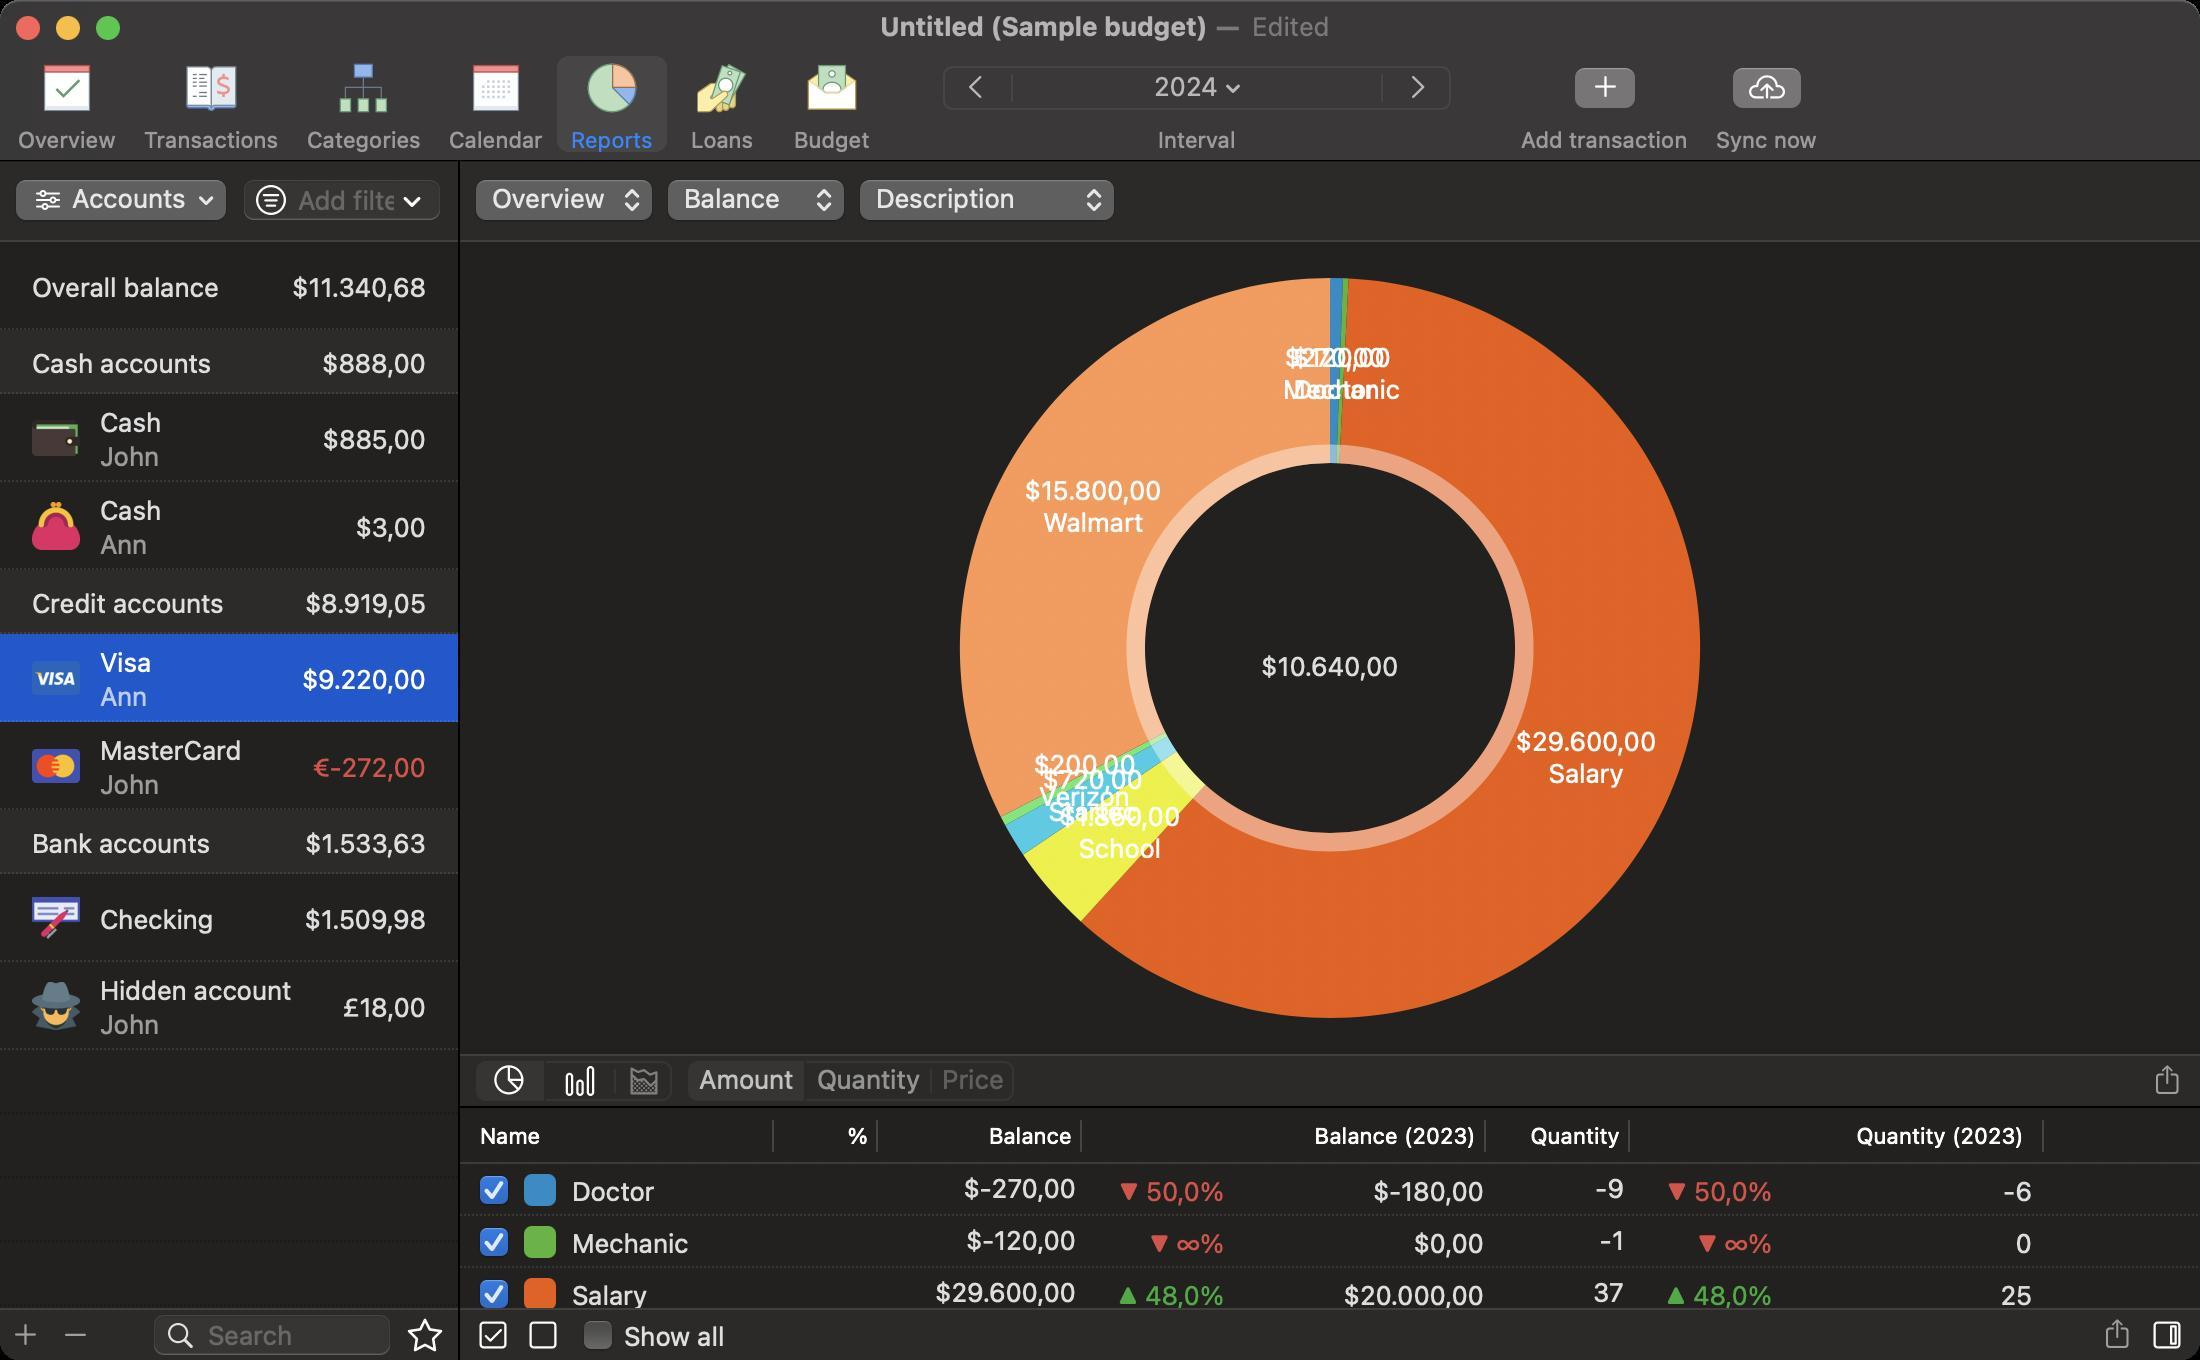
Accessibility tree:
{"name": "Untitled_(Sample_budget)", "role": "AXWindow", "description": null, "role_description": "standard window", "value": null, "position": "553.00;156.00", "size": "1100;680", "children": [{"name": null, "role": "AXGroup", "description": null, "role_description": "group", "value": null, "position": "0.00;80.00", "size": "1100;600", "children": [{"name": null, "role": "AXSplitGroup", "description": null, "role_description": "split group", "value": null, "position": "0.00;80.00", "size": "1100;600", "children": [{"name": "Accounts", "role": "AXMenuButton", "description": null, "role_description": "menu button", "value": null, "position": "5.00;89.00", "size": "112;25", "children": []}, {"name": null, "role": "AXTextField", "description": null, "role_description": "search text field", "value": "", "position": "121.00;89.00", "size": "100;22", "children": [{"name": "", "role": "AXButton", "description": "search", "role_description": "button", "value": null, "position": "123.00;89.00", "size": "25;22", "children": []}]}, {"name": null, "role": "AXTextField", "description": null, "role_description": "search text field", "value": "", "position": "76.00;656.50", "size": "120;22", "children": [{"name": "", "role": "AXButton", "description": "search", "role_description": "button", "value": null, "position": "78.00;656.50", "size": "25;22", "children": []}]}, {"name": "", "role": "AXButton", "description": null, "role_description": "button", "value": null, "position": "200.00;655.00", "size": "25;25", "children": []}, {"name": "", "role": "AXButton", "description": "add", "role_description": "button", "value": null, "position": "0.00;652.50", "size": "26;29", "children": []}, {"name": "", "role": "AXButton", "description": "remove", "role_description": "button", "value": null, "position": "25.00;657.00", "size": "26;20", "children": []}, {"name": null, "role": "AXScrollArea", "description": null, "role_description": "scroll area", "value": null, "position": "0.00;121.00", "size": "229;533", "children": [{"name": null, "role": "AXTable", "description": null, "role_description": "table", "value": null, "position": "0.00;121.00", "size": "229;533", "children": [{"name": null, "role": "AXRow", "description": null, "role_description": "table row", "value": null, "position": "0.00;121.00", "size": "229;44", "children": [{"name": null, "role": "AXCell", "description": null, "role_description": "cell", "value": null, "position": "6.00;121.00", "size": "217;44", "children": [{"name": null, "role": "AXStaticText", "description": null, "role_description": "text", "value": "Overall balance", "position": "14.00;134.50", "size": "98;17", "children": []}, {"name": null, "role": "AXStaticText", "description": null, "role_description": "text", "value": "$11.340,68", "position": "144.00;134.50", "size": "71;17", "children": []}]}]}, {"name": null, "role": "AXRow", "description": null, "role_description": "table row", "value": null, "position": "0.00;165.00", "size": "229;32", "children": [{"name": null, "role": "AXCell", "description": null, "role_description": "cell", "value": null, "position": "6.00;165.00", "size": "217;32", "children": [{"name": null, "role": "AXStaticText", "description": null, "role_description": "text", "value": "Cash accounts", "position": "14.00;172.50", "size": "94;17", "children": []}, {"name": null, "role": "AXStaticText", "description": null, "role_description": "text", "value": "$888,00", "position": "159.00;172.50", "size": "56;17", "children": []}]}]}, {"name": null, "role": "AXRow", "description": null, "role_description": "table row", "value": null, "position": "0.00;197.00", "size": "229;44", "children": [{"name": null, "role": "AXCell", "description": null, "role_description": "cell", "value": null, "position": "6.00;197.00", "size": "217;44", "children": [{"name": null, "role": "AXImage", "description": "", "role_description": "image", "value": null, "position": "16.00;207.00", "size": "24;24", "children": []}, {"name": null, "role": "AXStaticText", "description": null, "role_description": "text", "value": "Cash", "position": "48.00;202.00", "size": "35;17", "children": []}, {"name": null, "role": "AXStaticText", "description": null, "role_description": "text", "value": "John", "position": "48.00;219.00", "size": "34;17", "children": []}, {"name": null, "role": "AXStaticText", "description": null, "role_description": "text", "value": "$885,00", "position": "159.00;210.50", "size": "56;17", "children": []}]}]}, {"name": null, "role": "AXRow", "description": null, "role_description": "table row", "value": null, "position": "0.00;241.00", "size": "229;44", "children": [{"name": null, "role": "AXCell", "description": null, "role_description": "cell", "value": null, "position": "6.00;241.00", "size": "217;44", "children": [{"name": null, "role": "AXImage", "description": "", "role_description": "image", "value": null, "position": "16.00;251.00", "size": "24;24", "children": []}, {"name": null, "role": "AXStaticText", "description": null, "role_description": "text", "value": "Cash", "position": "48.00;246.00", "size": "35;17", "children": []}, {"name": null, "role": "AXStaticText", "description": null, "role_description": "text", "value": "Ann", "position": "48.00;263.00", "size": "28;17", "children": []}, {"name": null, "role": "AXStaticText", "description": null, "role_description": "text", "value": "$3,00", "position": "175.50;254.50", "size": "40;17", "children": []}]}]}, {"name": null, "role": "AXRow", "description": null, "role_description": "table row", "value": null, "position": "0.00;285.00", "size": "229;32", "children": [{"name": null, "role": "AXCell", "description": null, "role_description": "cell", "value": null, "position": "6.00;285.00", "size": "217;32", "children": [{"name": null, "role": "AXStaticText", "description": null, "role_description": "text", "value": "Credit accounts", "position": "14.00;292.50", "size": "100;17", "children": []}, {"name": null, "role": "AXStaticText", "description": null, "role_description": "text", "value": "$8.919,05", "position": "150.50;292.50", "size": "64;17", "children": []}]}]}, {"name": null, "role": "AXRow", "description": null, "role_description": "table row", "value": null, "position": "0.00;317.00", "size": "229;44", "children": [{"name": null, "role": "AXCell", "description": null, "role_description": "cell", "value": null, "position": "6.00;317.00", "size": "217;44", "children": [{"name": null, "role": "AXImage", "description": "", "role_description": "image", "value": null, "position": "16.00;327.00", "size": "24;24", "children": []}, {"name": null, "role": "AXStaticText", "description": null, "role_description": "text", "value": "Visa", "position": "48.00;322.00", "size": "30;17", "children": []}, {"name": null, "role": "AXStaticText", "description": null, "role_description": "text", "value": "Ann", "position": "48.00;339.00", "size": "28;17", "children": []}, {"name": null, "role": "AXStaticText", "description": null, "role_description": "text", "value": "$9.220,00", "position": "149.00;330.50", "size": "66;17", "children": []}]}]}, {"name": null, "role": "AXRow", "description": null, "role_description": "table row", "value": null, "position": "0.00;361.00", "size": "229;44", "children": [{"name": null, "role": "AXCell", "description": null, "role_description": "cell", "value": null, "position": "6.00;361.00", "size": "217;44", "children": [{"name": null, "role": "AXImage", "description": "", "role_description": "image", "value": null, "position": "16.00;371.00", "size": "24;24", "children": []}, {"name": null, "role": "AXStaticText", "description": null, "role_description": "text", "value": "MasterCard", "position": "48.00;366.00", "size": "75;17", "children": []}, {"name": null, "role": "AXStaticText", "description": null, "role_description": "text", "value": "John", "position": "48.00;383.00", "size": "34;17", "children": []}, {"name": null, "role": "AXStaticText", "description": null, "role_description": "text", "value": "€-272,00", "position": "154.50;374.50", "size": "60;17", "children": []}]}]}, {"name": null, "role": "AXRow", "description": null, "role_description": "table row", "value": null, "position": "0.00;405.00", "size": "229;32", "children": [{"name": null, "role": "AXCell", "description": null, "role_description": "cell", "value": null, "position": "6.00;405.00", "size": "217;32", "children": [{"name": null, "role": "AXStaticText", "description": null, "role_description": "text", "value": "Bank accounts", "position": "14.00;412.50", "size": "94;17", "children": []}, {"name": null, "role": "AXStaticText", "description": null, "role_description": "text", "value": "$1.533,63", "position": "150.50;412.50", "size": "64;17", "children": []}]}]}, {"name": null, "role": "AXRow", "description": null, "role_description": "table row", "value": null, "position": "0.00;437.00", "size": "229;44", "children": [{"name": null, "role": "AXCell", "description": null, "role_description": "cell", "value": null, "position": "6.00;437.00", "size": "217;44", "children": [{"name": null, "role": "AXImage", "description": "", "role_description": "image", "value": null, "position": "16.00;447.00", "size": "24;24", "children": []}, {"name": null, "role": "AXStaticText", "description": null, "role_description": "text", "value": "Checking", "position": "48.00;450.50", "size": "61;17", "children": []}, {"name": null, "role": "AXStaticText", "description": null, "role_description": "text", "value": "$1.509,98", "position": "150.00;450.50", "size": "65;17", "children": []}]}]}, {"name": null, "role": "AXRow", "description": null, "role_description": "table row", "value": null, "position": "0.00;481.00", "size": "229;44", "children": [{"name": null, "role": "AXCell", "description": null, "role_description": "cell", "value": null, "position": "6.00;481.00", "size": "217;44", "children": [{"name": null, "role": "AXImage", "description": "", "role_description": "image", "value": null, "position": "16.00;491.00", "size": "24;24", "children": []}, {"name": null, "role": "AXStaticText", "description": null, "role_description": "text", "value": "Hidden account", "position": "48.00;486.00", "size": "100;17", "children": []}, {"name": null, "role": "AXStaticText", "description": null, "role_description": "text", "value": "John", "position": "48.00;503.00", "size": "34;17", "children": []}, {"name": null, "role": "AXStaticText", "description": null, "role_description": "text", "value": "£18,00", "position": "167.50;494.50", "size": "48;17", "children": []}]}]}, {"name": null, "role": "AXColumn", "description": null, "role_description": "column", "value": null, "position": "0.00;121.00", "size": "229;533", "children": []}]}]}, {"name": null, "role": "AXSplitter", "description": null, "role_description": "splitter", "value": 229.0, "position": "229.00;80.00", "size": "1;600", "children": []}, {"name": null, "role": "AXGroup", "description": null, "role_description": "group", "value": null, "position": "230.00;80.00", "size": "870;600", "children": [{"name": null, "role": "AXPopUpButton", "description": null, "role_description": "pop up button", "value": "Overview", "position": "235.00;89.00", "size": "95;25", "children": []}, {"name": null, "role": "AXPopUpButton", "description": null, "role_description": "pop up button", "value": "Balance", "position": "331.00;89.00", "size": "95;25", "children": []}, {"name": null, "role": "AXPopUpButton", "description": null, "role_description": "pop up button", "value": "Description", "position": "427.00;89.00", "size": "134;25", "children": []}, {"name": null, "role": "AXSplitGroup", "description": null, "role_description": "split group", "value": null, "position": "230.00;121.00", "size": "870;559", "children": [{"name": null, "role": "AXGroup", "description": null, "role_description": "group", "value": null, "position": "230.00;121.00", "size": "870;406", "children": [{"name": null, "role": "AXGroup", "description": null, "role_description": "group", "value": null, "position": "230.00;121.00", "size": "870;406", "children": [{"name": null, "role": "AXList", "description": "Chart View", "role_description": "list", "value": null, "position": "230.00;121.00", "size": "870;406", "children": [{"name": null, "role": "AXStaticText", "description": ". 7 Elements", "role_description": "text", "value": null, "position": "230.00;121.00", "size": "870;406", "children": []}, {"name": null, "role": "AXRow", "description": "Doctor : $270,00 ", "role_description": "row", "value": null, "position": "665.00;139.00", "size": "6;93", "children": []}, {"name": null, "role": "AXRow", "description": "Mechanic : $120,00 ", "role_description": "row", "value": null, "position": "668.23;139.11", "size": "6;93", "children": []}, {"name": null, "role": "AXRow", "description": "Salary : $29.600,00 ", "role_description": "row", "value": null, "position": "540.42;139.24", "size": "310;370", "children": []}, {"name": null, "role": "AXRow", "description": "School : $1.850,00 ", "role_description": "row", "value": null, "position": "511.54;375.66", "size": "91;85", "children": []}, {"name": null, "role": "AXRow", "description": "Startec : $720,00 ", "role_description": "row", "value": null, "position": "502.60;368.30", "size": "86;59", "children": []}, {"name": null, "role": "AXRow", "description": "Verizon : $200,00 ", "role_description": "row", "value": null, "position": "500.36;366.19", "size": "83;46", "children": []}, {"name": null, "role": "AXRow", "description": "Walmart : $15.800,00 ", "role_description": "row", "value": null, "position": "479.96;139.00", "size": "185;269", "children": []}]}]}]}, {"name": null, "role": "AXRadioGroup", "description": null, "role_description": "radio group", "value": "{\n    \"name\": null,\n    \"role\": \"AXRadioButton\",\n    \"description\": null,\n    \"role_description\": \"radio button\",\n    \"value\": 1,\n    \"position\": \"237.00;529.50\",\n    \"size\": \"36;23\",\n    \"children\": []\n}", "position": "237.00;529.50", "size": "100;23", "children": [{"name": null, "role": "AXRadioButton", "description": null, "role_description": "radio button", "value": 1, "position": "237.00;529.50", "size": "36;23", "children": []}, {"name": null, "role": "AXRadioButton", "description": null, "role_description": "radio button", "value": 0, "position": "273.00;529.50", "size": "35;23", "children": []}, {"name": null, "role": "AXRadioButton", "description": null, "role_description": "radio button", "value": 0, "position": "308.00;529.50", "size": "29;23", "children": []}]}, {"name": null, "role": "AXRadioGroup", "description": null, "role_description": "radio group", "value": "{\n    \"name\": null,\n    \"role\": \"AXRadioButton\",\n    \"description\": \"Amount\",\n    \"role_description\": \"radio button\",\n    \"value\": 1,\n    \"position\": \"343.00;529.50\",\n    \"size\": \"60;23\",\n    \"children\": []\n}", "position": "343.00;529.50", "size": "165;23", "children": [{"name": null, "role": "AXRadioButton", "description": "Amount", "role_description": "radio button", "value": 1, "position": "343.00;529.50", "size": "60;23", "children": []}, {"name": null, "role": "AXRadioButton", "description": "Quantity", "role_description": "radio button", "value": 0, "position": "403.00;529.50", "size": "63;23", "children": []}, {"name": null, "role": "AXRadioButton", "description": "Price", "role_description": "radio button", "value": 0, "position": "466.00;529.50", "size": "42;23", "children": []}]}, {"name": "", "role": "AXButton", "description": "share", "role_description": "button", "value": null, "position": "1071.00;522.00", "size": "26;34", "children": []}, {"name": null, "role": "AXSplitter", "description": null, "role_description": "splitter", "value": 432.0, "position": "230.00;553.00", "size": "870;1", "children": []}, {"name": "", "role": "AXButton", "description": "share", "role_description": "button", "value": null, "position": "1046.00;649.00", "size": "26;34", "children": []}, {"name": "", "role": "AXButton", "description": null, "role_description": "button", "value": null, "position": "259.00;655.00", "size": "25;25", "children": []}, {"name": "", "role": "AXButton", "description": null, "role_description": "button", "value": null, "position": "234.00;655.00", "size": "25;25", "children": []}, {"name": "", "role": "AXButton", "description": null, "role_description": "button", "value": null, "position": "1071.00;655.00", "size": "25;25", "children": []}, {"name": "Show_all", "role": "AXCheckBox", "description": null, "role_description": "checkbox", "value": 0, "position": "290.00;658.50", "size": "77;18", "children": []}, {"name": null, "role": "AXScrollArea", "description": null, "role_description": "scroll area", "value": null, "position": "230.00;554.00", "size": "870;100", "children": [{"name": null, "role": "AXTable", "description": null, "role_description": "table", "value": null, "position": "230.00;582.00", "size": "870;208", "children": [{"name": null, "role": "AXRow", "description": null, "role_description": "table row", "value": null, "position": "230.00;582.00", "size": "870;26", "children": [{"name": null, "role": "AXCell", "description": null, "role_description": "cell", "value": null, "position": "236.00;585.00", "size": "150;20", "children": [{"name": null, "role": "AXGroup", "description": null, "role_description": "group", "value": null, "position": "262.00;587.00", "size": "16;16", "children": []}, {"name": null, "role": "AXStaticText", "description": null, "role_description": "text", "value": "Doctor", "position": "284.00;586.50", "size": "83;17", "children": []}, {"name": "", "role": "AXCheckBox", "description": null, "role_description": "checkbox", "value": 1, "position": "238.00;586.00", "size": "18;18", "children": []}]}, {"name": null, "role": "AXCell", "description": null, "role_description": "cell", "value": null, "position": "388.00;585.00", "size": "50;20", "children": []}, {"name": null, "role": "AXCell", "description": null, "role_description": "cell", "value": null, "position": "440.00;585.00", "size": "100;20", "children": [{"name": null, "role": "AXStaticText", "description": null, "role_description": "text", "value": "$-270,00", "position": "440.00;585.00", "size": "100;16", "children": []}]}, {"name": null, "role": "AXCell", "description": null, "role_description": "cell", "value": null, "position": "542.00;585.00", "size": "200;20", "children": [{"name": null, "role": "AXStaticText", "description": null, "role_description": "text", "value": "▼ 50,0%", "position": "540.00;586.50", "size": "74;17", "children": []}, {"name": null, "role": "AXStaticText", "description": null, "role_description": "text", "value": "$-180,00", "position": "610.00;586.50", "size": "134;17", "children": []}]}, {"name": null, "role": "AXCell", "description": null, "role_description": "cell", "value": null, "position": "744.00;585.00", "size": "70;20", "children": [{"name": null, "role": "AXStaticText", "description": null, "role_description": "text", "value": "-9", "position": "744.00;585.00", "size": "70;16", "children": []}]}, {"name": null, "role": "AXCell", "description": null, "role_description": "cell", "value": null, "position": "816.00;585.00", "size": "200;20", "children": [{"name": null, "role": "AXStaticText", "description": null, "role_description": "text", "value": "▼ 50,0%", "position": "814.00;586.50", "size": "74;17", "children": []}, {"name": null, "role": "AXStaticText", "description": null, "role_description": "text", "value": "-6", "position": "884.00;586.50", "size": "134;17", "children": []}]}]}, {"name": null, "role": "AXRow", "description": null, "role_description": "table row", "value": null, "position": "230.00;608.00", "size": "870;26", "children": [{"name": null, "role": "AXCell", "description": null, "role_description": "cell", "value": null, "position": "236.00;611.00", "size": "150;20", "children": [{"name": null, "role": "AXGroup", "description": null, "role_description": "group", "value": null, "position": "262.00;613.00", "size": "16;16", "children": []}, {"name": null, "role": "AXStaticText", "description": null, "role_description": "text", "value": "Mechanic", "position": "284.00;612.50", "size": "83;17", "children": []}, {"name": "", "role": "AXCheckBox", "description": null, "role_description": "checkbox", "value": 1, "position": "238.00;612.00", "size": "18;18", "children": []}]}, {"name": null, "role": "AXCell", "description": null, "role_description": "cell", "value": null, "position": "388.00;611.00", "size": "50;20", "children": []}, {"name": null, "role": "AXCell", "description": null, "role_description": "cell", "value": null, "position": "440.00;611.00", "size": "100;20", "children": [{"name": null, "role": "AXStaticText", "description": null, "role_description": "text", "value": "$-120,00", "position": "440.00;611.00", "size": "100;16", "children": []}]}, {"name": null, "role": "AXCell", "description": null, "role_description": "cell", "value": null, "position": "542.00;611.00", "size": "200;20", "children": [{"name": null, "role": "AXStaticText", "description": null, "role_description": "text", "value": "▼ ∞%", "position": "540.00;612.50", "size": "74;17", "children": []}, {"name": null, "role": "AXStaticText", "description": null, "role_description": "text", "value": "$0,00", "position": "610.00;612.50", "size": "134;17", "children": []}]}, {"name": null, "role": "AXCell", "description": null, "role_description": "cell", "value": null, "position": "744.00;611.00", "size": "70;20", "children": [{"name": null, "role": "AXStaticText", "description": null, "role_description": "text", "value": "-1", "position": "744.00;611.00", "size": "70;16", "children": []}]}, {"name": null, "role": "AXCell", "description": null, "role_description": "cell", "value": null, "position": "816.00;611.00", "size": "200;20", "children": [{"name": null, "role": "AXStaticText", "description": null, "role_description": "text", "value": "▼ ∞%", "position": "814.00;612.50", "size": "74;17", "children": []}, {"name": null, "role": "AXStaticText", "description": null, "role_description": "text", "value": "0", "position": "884.00;612.50", "size": "134;17", "children": []}]}]}, {"name": null, "role": "AXRow", "description": null, "role_description": "table row", "value": null, "position": "230.00;634.00", "size": "870;26", "children": [{"name": null, "role": "AXCell", "description": null, "role_description": "cell", "value": null, "position": "236.00;637.00", "size": "150;20", "children": [{"name": null, "role": "AXGroup", "description": null, "role_description": "group", "value": null, "position": "262.00;639.00", "size": "16;16", "children": []}, {"name": null, "role": "AXStaticText", "description": null, "role_description": "text", "value": "Salary", "position": "284.00;638.50", "size": "83;17", "children": []}, {"name": "", "role": "AXCheckBox", "description": null, "role_description": "checkbox", "value": 1, "position": "238.00;638.00", "size": "18;18", "children": []}]}, {"name": null, "role": "AXCell", "description": null, "role_description": "cell", "value": null, "position": "388.00;637.00", "size": "50;20", "children": []}, {"name": null, "role": "AXCell", "description": null, "role_description": "cell", "value": null, "position": "440.00;637.00", "size": "100;20", "children": [{"name": null, "role": "AXStaticText", "description": null, "role_description": "text", "value": "$29.600,00", "position": "440.00;637.00", "size": "100;16", "children": []}]}, {"name": null, "role": "AXCell", "description": null, "role_description": "cell", "value": null, "position": "542.00;637.00", "size": "200;20", "children": [{"name": null, "role": "AXStaticText", "description": null, "role_description": "text", "value": "▲ 48,0%", "position": "540.00;638.50", "size": "74;17", "children": []}, {"name": null, "role": "AXStaticText", "description": null, "role_description": "text", "value": "$20.000,00", "position": "610.00;638.50", "size": "134;17", "children": []}]}, {"name": null, "role": "AXCell", "description": null, "role_description": "cell", "value": null, "position": "744.00;637.00", "size": "70;20", "children": [{"name": null, "role": "AXStaticText", "description": null, "role_description": "text", "value": "37", "position": "744.00;637.00", "size": "70;16", "children": []}]}, {"name": null, "role": "AXCell", "description": null, "role_description": "cell", "value": null, "position": "816.00;637.00", "size": "200;20", "children": [{"name": null, "role": "AXStaticText", "description": null, "role_description": "text", "value": "▲ 48,0%", "position": "814.00;638.50", "size": "74;17", "children": []}, {"name": null, "role": "AXStaticText", "description": null, "role_description": "text", "value": "25", "position": "884.00;638.50", "size": "134;17", "children": []}]}]}, {"name": null, "role": "AXRow", "description": null, "role_description": "table row", "value": null, "position": "230.00;660.00", "size": "870;26", "children": [{"name": null, "role": "AXCell", "description": null, "role_description": "cell", "value": null, "position": "236.00;663.00", "size": "150;20", "children": [{"name": null, "role": "AXGroup", "description": null, "role_description": "group", "value": null, "position": "262.00;665.00", "size": "16;16", "children": []}, {"name": null, "role": "AXStaticText", "description": null, "role_description": "text", "value": "School", "position": "284.00;664.50", "size": "83;17", "children": []}, {"name": "", "role": "AXCheckBox", "description": null, "role_description": "checkbox", "value": 1, "position": "238.00;664.00", "size": "18;18", "children": []}]}, {"name": null, "role": "AXCell", "description": null, "role_description": "cell", "value": null, "position": "388.00;663.00", "size": "50;20", "children": []}, {"name": null, "role": "AXCell", "description": null, "role_description": "cell", "value": null, "position": "440.00;663.00", "size": "100;20", "children": [{"name": null, "role": "AXStaticText", "description": null, "role_description": "text", "value": "$-1.850,00", "position": "440.00;663.00", "size": "100;16", "children": []}]}, {"name": null, "role": "AXCell", "description": null, "role_description": "cell", "value": null, "position": "542.00;663.00", "size": "200;20", "children": [{"name": null, "role": "AXStaticText", "description": null, "role_description": "text", "value": "▼ 48,0%", "position": "540.00;664.50", "size": "74;17", "children": []}, {"name": null, "role": "AXStaticText", "description": null, "role_description": "text", "value": "$-1.250,00", "position": "610.00;664.50", "size": "134;17", "children": []}]}, {"name": null, "role": "AXCell", "description": null, "role_description": "cell", "value": null, "position": "744.00;663.00", "size": "70;20", "children": [{"name": null, "role": "AXStaticText", "description": null, "role_description": "text", "value": "-37", "position": "744.00;663.00", "size": "70;16", "children": []}]}, {"name": null, "role": "AXCell", "description": null, "role_description": "cell", "value": null, "position": "816.00;663.00", "size": "200;20", "children": [{"name": null, "role": "AXStaticText", "description": null, "role_description": "text", "value": "▼ 48,0%", "position": "814.00;664.50", "size": "74;17", "children": []}, {"name": null, "role": "AXStaticText", "description": null, "role_description": "text", "value": "-25", "position": "884.00;664.50", "size": "134;17", "children": []}]}]}, {"name": null, "role": "AXRow", "description": null, "role_description": "table row", "value": null, "position": "230.00;686.00", "size": "870;26", "children": [{"name": null, "role": "AXCell", "description": null, "role_description": "cell", "value": null, "position": "236.00;689.00", "size": "150;20", "children": [{"name": null, "role": "AXGroup", "description": null, "role_description": "group", "value": null, "position": "262.00;691.00", "size": "16;16", "children": []}, {"name": null, "role": "AXStaticText", "description": null, "role_description": "text", "value": "Startec", "position": "284.00;690.50", "size": "83;17", "children": []}, {"name": "", "role": "AXCheckBox", "description": null, "role_description": "checkbox", "value": 1, "position": "238.00;690.00", "size": "18;18", "children": []}]}, {"name": null, "role": "AXCell", "description": null, "role_description": "cell", "value": null, "position": "388.00;689.00", "size": "50;20", "children": []}, {"name": null, "role": "AXCell", "description": null, "role_description": "cell", "value": null, "position": "440.00;689.00", "size": "100;20", "children": [{"name": null, "role": "AXStaticText", "description": null, "role_description": "text", "value": "$-720,00", "position": "440.00;689.00", "size": "100;16", "children": []}]}, {"name": null, "role": "AXCell", "description": null, "role_description": "cell", "value": null, "position": "542.00;689.00", "size": "200;20", "children": [{"name": null, "role": "AXStaticText", "description": null, "role_description": "text", "value": "▼ 50,0%", "position": "540.00;690.50", "size": "74;17", "children": []}, {"name": null, "role": "AXStaticText", "description": null, "role_description": "text", "value": "$-480,00", "position": "610.00;690.50", "size": "134;17", "children": []}]}, {"name": null, "role": "AXCell", "description": null, "role_description": "cell", "value": null, "position": "744.00;689.00", "size": "70;20", "children": [{"name": null, "role": "AXStaticText", "description": null, "role_description": "text", "value": "-36", "position": "744.00;689.00", "size": "70;16", "children": []}]}, {"name": null, "role": "AXCell", "description": null, "role_description": "cell", "value": null, "position": "816.00;689.00", "size": "200;20", "children": [{"name": null, "role": "AXStaticText", "description": null, "role_description": "text", "value": "▼ 50,0%", "position": "814.00;690.50", "size": "74;17", "children": []}, {"name": null, "role": "AXStaticText", "description": null, "role_description": "text", "value": "-24", "position": "884.00;690.50", "size": "134;17", "children": []}]}]}, {"name": null, "role": "AXRow", "description": null, "role_description": "table row", "value": null, "position": "230.00;712.00", "size": "870;26", "children": [{"name": null, "role": "AXCell", "description": null, "role_description": "cell", "value": null, "position": "236.00;715.00", "size": "150;20", "children": [{"name": null, "role": "AXGroup", "description": null, "role_description": "group", "value": null, "position": "262.00;717.00", "size": "16;16", "children": []}, {"name": null, "role": "AXStaticText", "description": null, "role_description": "text", "value": "Verizon", "position": "284.00;716.50", "size": "83;17", "children": []}, {"name": "", "role": "AXCheckBox", "description": null, "role_description": "checkbox", "value": 1, "position": "238.00;716.00", "size": "18;18", "children": []}]}, {"name": null, "role": "AXCell", "description": null, "role_description": "cell", "value": null, "position": "388.00;715.00", "size": "50;20", "children": []}, {"name": null, "role": "AXCell", "description": null, "role_description": "cell", "value": null, "position": "440.00;715.00", "size": "100;20", "children": [{"name": null, "role": "AXStaticText", "description": null, "role_description": "text", "value": "$-200,00", "position": "440.00;715.00", "size": "100;16", "children": []}]}, {"name": null, "role": "AXCell", "description": null, "role_description": "cell", "value": null, "position": "542.00;715.00", "size": "200;20", "children": [{"name": null, "role": "AXStaticText", "description": null, "role_description": "text", "value": "▼ ∞%", "position": "540.00;716.50", "size": "74;17", "children": []}, {"name": null, "role": "AXStaticText", "description": null, "role_description": "text", "value": "$0,00", "position": "610.00;716.50", "size": "134;17", "children": []}]}, {"name": null, "role": "AXCell", "description": null, "role_description": "cell", "value": null, "position": "744.00;715.00", "size": "70;20", "children": [{"name": null, "role": "AXStaticText", "description": null, "role_description": "text", "value": "-4", "position": "744.00;715.00", "size": "70;16", "children": []}]}, {"name": null, "role": "AXCell", "description": null, "role_description": "cell", "value": null, "position": "816.00;715.00", "size": "200;20", "children": [{"name": null, "role": "AXStaticText", "description": null, "role_description": "text", "value": "▼ ∞%", "position": "814.00;716.50", "size": "74;17", "children": []}, {"name": null, "role": "AXStaticText", "description": null, "role_description": "text", "value": "0", "position": "884.00;716.50", "size": "134;17", "children": []}]}]}, {"name": null, "role": "AXRow", "description": null, "role_description": "table row", "value": null, "position": "230.00;738.00", "size": "870;26", "children": [{"name": null, "role": "AXCell", "description": null, "role_description": "cell", "value": null, "position": "236.00;741.00", "size": "150;20", "children": [{"name": null, "role": "AXGroup", "description": null, "role_description": "group", "value": null, "position": "262.00;743.00", "size": "16;16", "children": []}, {"name": null, "role": "AXStaticText", "description": null, "role_description": "text", "value": "Walmart", "position": "284.00;742.50", "size": "83;17", "children": []}, {"name": "", "role": "AXCheckBox", "description": null, "role_description": "checkbox", "value": 1, "position": "238.00;742.00", "size": "18;18", "children": []}]}, {"name": null, "role": "AXCell", "description": null, "role_description": "cell", "value": null, "position": "388.00;741.00", "size": "50;20", "children": []}, {"name": null, "role": "AXCell", "description": null, "role_description": "cell", "value": null, "position": "440.00;741.00", "size": "100;20", "children": [{"name": null, "role": "AXStaticText", "description": null, "role_description": "text", "value": "$-15.800,00", "position": "440.00;741.00", "size": "100;16", "children": []}]}, {"name": null, "role": "AXCell", "description": null, "role_description": "cell", "value": null, "position": "542.00;741.00", "size": "200;20", "children": [{"name": null, "role": "AXStaticText", "description": null, "role_description": "text", "value": "▼ 49,8%", "position": "540.00;742.50", "size": "74;17", "children": []}, {"name": null, "role": "AXStaticText", "description": null, "role_description": "text", "value": "$-10.550,00", "position": "610.00;742.50", "size": "134;17", "children": []}]}, {"name": null, "role": "AXCell", "description": null, "role_description": "cell", "value": null, "position": "744.00;741.00", "size": "70;20", "children": [{"name": null, "role": "AXStaticText", "description": null, "role_description": "text", "value": "-316", "position": "744.00;741.00", "size": "70;16", "children": []}]}, {"name": null, "role": "AXCell", "description": null, "role_description": "cell", "value": null, "position": "816.00;741.00", "size": "200;20", "children": [{"name": null, "role": "AXStaticText", "description": null, "role_description": "text", "value": "▼ 49,8%", "position": "814.00;742.50", "size": "74;17", "children": []}, {"name": null, "role": "AXStaticText", "description": null, "role_description": "text", "value": "-211", "position": "884.00;742.50", "size": "134;17", "children": []}]}]}, {"name": null, "role": "AXRow", "description": null, "role_description": "table row", "value": null, "position": "230.00;764.00", "size": "870;26", "children": [{"name": null, "role": "AXCell", "description": null, "role_description": "cell", "value": null, "position": "236.00;767.00", "size": "150;20", "children": [{"name": null, "role": "AXStaticText", "description": null, "role_description": "text", "value": "Total", "position": "236.00;767.00", "size": "150;16", "children": []}]}, {"name": null, "role": "AXCell", "description": null, "role_description": "cell", "value": null, "position": "388.00;767.00", "size": "50;20", "children": []}, {"name": null, "role": "AXCell", "description": null, "role_description": "cell", "value": null, "position": "440.00;767.00", "size": "100;20", "children": [{"name": null, "role": "AXStaticText", "description": null, "role_description": "text", "value": "$10.640,00", "position": "440.00;767.00", "size": "100;16", "children": []}]}, {"name": null, "role": "AXCell", "description": null, "role_description": "cell", "value": null, "position": "542.00;767.00", "size": "200;20", "children": [{"name": null, "role": "AXStaticText", "description": null, "role_description": "text", "value": "▲ 41,1%", "position": "540.00;768.50", "size": "74;17", "children": []}, {"name": null, "role": "AXStaticText", "description": null, "role_description": "text", "value": "$7.540,00", "position": "610.00;768.50", "size": "134;17", "children": []}]}, {"name": null, "role": "AXCell", "description": null, "role_description": "cell", "value": null, "position": "744.00;767.00", "size": "70;20", "children": [{"name": null, "role": "AXStaticText", "description": null, "role_description": "text", "value": "-366", "position": "744.00;767.00", "size": "70;16", "children": []}]}, {"name": null, "role": "AXCell", "description": null, "role_description": "cell", "value": null, "position": "816.00;767.00", "size": "200;20", "children": [{"name": null, "role": "AXStaticText", "description": null, "role_description": "text", "value": "▼ 51,9%", "position": "814.00;768.50", "size": "74;17", "children": []}, {"name": null, "role": "AXStaticText", "description": null, "role_description": "text", "value": "-241", "position": "884.00;768.50", "size": "134;17", "children": []}]}]}, {"name": null, "role": "AXColumn", "description": null, "role_description": "column", "value": null, "position": "230.00;582.00", "size": "157;208", "children": []}, {"name": null, "role": "AXColumn", "description": null, "role_description": "column", "value": null, "position": "387.00;582.00", "size": "52;208", "children": []}, {"name": null, "role": "AXColumn", "description": null, "role_description": "column", "value": null, "position": "439.00;582.00", "size": "102;208", "children": []}, {"name": null, "role": "AXColumn", "description": null, "role_description": "column", "value": null, "position": "541.00;582.00", "size": "202;208", "children": []}, {"name": null, "role": "AXColumn", "description": null, "role_description": "column", "value": null, "position": "743.00;582.00", "size": "72;208", "children": []}, {"name": null, "role": "AXColumn", "description": null, "role_description": "column", "value": null, "position": "815.00;582.00", "size": "207;208", "children": []}, {"name": null, "role": "AXGroup", "description": null, "role_description": "group", "value": null, "position": "230.00;554.00", "size": "870;28", "children": [{"name": "Name", "role": "AXButton", "description": null, "role_description": "sort button", "value": null, "position": "230.00;554.00", "size": "157;28", "children": []}, {"name": "%", "role": "AXButton", "description": null, "role_description": "sort button", "value": null, "position": "387.00;554.00", "size": "52;28", "children": []}, {"name": "Balance", "role": "AXButton", "description": null, "role_description": "sort button", "value": null, "position": "439.00;554.00", "size": "102;28", "children": []}, {"name": "Balance_(2023)", "role": "AXButton", "description": null, "role_description": "sort button", "value": null, "position": "541.00;554.00", "size": "202;28", "children": []}, {"name": "Quantity", "role": "AXButton", "description": null, "role_description": "sort button", "value": null, "position": "743.00;554.00", "size": "72;28", "children": []}, {"name": "Quantity_(2023)", "role": "AXButton", "description": null, "role_description": "sort button", "value": null, "position": "815.00;554.00", "size": "207;28", "children": []}]}]}, {"name": null, "role": "AXScrollBar", "description": null, "role_description": "scroll bar", "value": 0.0, "position": "1084.00;582.00", "size": "16;72", "children": [{"name": null, "role": "AXValueIndicator", "description": null, "role_description": "value indicator", "value": 0.0, "position": "1088.00;583.00", "size": "12;30", "children": []}, {"name": null, "role": "AXButton", "description": null, "role_description": "increment arrow button", "value": null, "position": "1084.00;582.00", "size": "0;0", "children": []}, {"name": null, "role": "AXButton", "description": null, "role_description": "decrement arrow button", "value": null, "position": "1084.00;582.00", "size": "0;0", "children": []}, {"name": null, "role": "AXButton", "description": null, "role_description": "increment page button", "value": null, "position": "1088.00;613.00", "size": "12;41", "children": []}, {"name": null, "role": "AXButton", "description": null, "role_description": "decrement page button", "value": null, "position": "1088.00;582.00", "size": "12;1", "children": []}]}]}]}]}, {"name": null, "role": "AXScrollArea", "description": null, "role_description": "scroll area", "value": null, "position": "230.00;80.00", "size": "810;0", "children": [{"name": null, "role": "AXList", "description": null, "role_description": "collection", "value": null, "position": "230.00;80.00", "size": "810;40", "children": []}, {"name": null, "role": "AXScrollBar", "description": null, "role_description": "scroll bar", "value": 0.0, "position": "1024.00;80.00", "size": "16;0", "children": [{"name": null, "role": "AXValueIndicator", "description": null, "role_description": "value indicator", "value": 0.0, "position": "1028.00;81.00", "size": "12;26", "children": []}, {"name": null, "role": "AXButton", "description": null, "role_description": "increment arrow button", "value": null, "position": "1024.00;80.00", "size": "0;0", "children": []}, {"name": null, "role": "AXButton", "description": null, "role_description": "decrement arrow button", "value": null, "position": "1024.00;80.00", "size": "0;0", "children": []}, {"name": null, "role": "AXButton", "description": null, "role_description": "increment page button", "value": null, "position": "1028.00;80.00", "size": "12;27", "children": []}, {"name": null, "role": "AXButton", "description": null, "role_description": "decrement page button", "value": null, "position": "1028.00;80.00", "size": "12;1", "children": []}]}]}, {"name": "", "role": "AXButton", "description": null, "role_description": "button", "value": null, "position": "1068.00;88.00", "size": "24;24", "children": []}, {"name": "", "role": "AXButton", "description": null, "role_description": "button", "value": null, "position": "1044.00;88.00", "size": "24;24", "children": []}]}]}, {"name": null, "role": "AXToolbar", "description": null, "role_description": "toolbar", "value": null, "position": "0.00;28.00", "size": "1100;52", "children": [{"name": "Overview", "role": "AXButton", "description": null, "role_description": "button", "value": null, "position": "2.00;28.00", "size": "63;52", "children": []}, {"name": "Transactions", "role": "AXButton", "description": null, "role_description": "button", "value": null, "position": "65.00;28.00", "size": "82;52", "children": []}, {"name": "Categories", "role": "AXButton", "description": null, "role_description": "button", "value": null, "position": "146.50;28.00", "size": "71;52", "children": []}, {"name": "Calendar", "role": "AXButton", "description": null, "role_description": "button", "value": null, "position": "217.50;28.00", "size": "61;52", "children": []}, {"name": "Reports", "role": "AXButton", "description": null, "role_description": "button", "value": null, "position": "278.50;28.00", "size": "55;52", "children": []}, {"name": "Loans", "role": "AXButton", "description": null, "role_description": "button", "value": null, "position": "333.50;28.00", "size": "55;52", "children": []}, {"name": "Budget", "role": "AXButton", "description": null, "role_description": "button", "value": null, "position": "388.50;28.00", "size": "55;52", "children": []}, {"name": null, "role": "AXGroup", "description": null, "role_description": "group", "value": null, "position": "467.50;28.00", "size": "262;52", "children": [{"name": null, "role": "AXGroup", "description": null, "role_description": "group", "value": null, "position": "470.50;32.00", "size": "256;25", "children": [{"name": null, "role": "AXButton", "description": "left arrow", "role_description": "button", "value": null, "position": "470.50;32.00", "size": "36;25", "children": []}, {"name": null, "role": "AXButton", "description": "2024", "role_description": "button", "value": null, "position": "506.50;32.00", "size": "185;25", "children": []}, {"name": null, "role": "AXButton", "description": "right arrow", "role_description": "button", "value": null, "position": "691.50;32.00", "size": "35;25", "children": []}]}, {"name": null, "role": "AXStaticText", "description": null, "role_description": "text", "value": "Interval", "position": "575.00;63.00", "size": "47;14", "children": []}]}, {"name": "Add_transaction", "role": "AXButton", "description": "Add transaction", "role_description": "button", "value": null, "position": "753.50;28.00", "size": "98;52", "children": []}, {"name": "Sync_now", "role": "AXButton", "description": null, "role_description": "button", "value": null, "position": "851.00;28.00", "size": "64;52", "children": []}]}, {"name": null, "role": "AXButton", "description": null, "role_description": "close button", "value": null, "position": "7.00;6.00", "size": "14;16", "children": []}, {"name": null, "role": "AXButton", "description": null, "role_description": "zoom button", "value": null, "position": "47.00;6.00", "size": "14;16", "children": [{"name": null, "role": "AXGroup", "description": null, "role_description": "group", "value": null, "position": "47.00;6.00", "size": "14;16", "children": [{"name": null, "role": "AXGroup", "description": null, "role_description": "group", "value": null, "position": "47.00;6.00", "size": "14;16", "children": []}]}]}, {"name": null, "role": "AXButton", "description": null, "role_description": "minimize button", "value": null, "position": "27.00;6.00", "size": "14;16", "children": []}, {"name": "Edited", "role": "AXMenuButton", "description": "document actions", "role_description": "menu button", "value": null, "position": "623.00;4.00", "size": "51;17", "children": []}, {"name": null, "role": "AXStaticText", "description": null, "role_description": "text", "value": "—", "position": "606.00;5.00", "size": "16;16", "children": []}, {"name": null, "role": "AXStaticText", "description": null, "role_description": "text", "value": "Untitled (Sample budget)", "position": "438.00;5.00", "size": "168;16", "children": []}]}